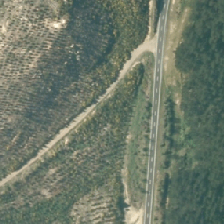
Land cover: harvested_forest